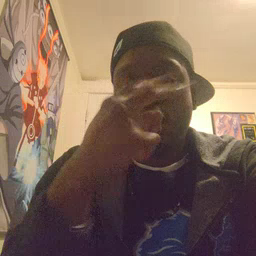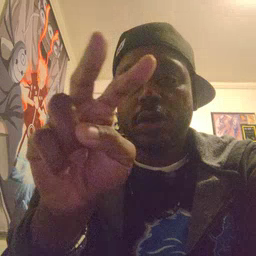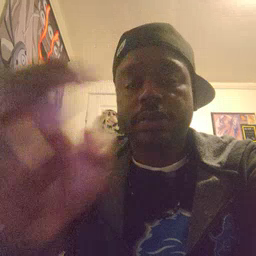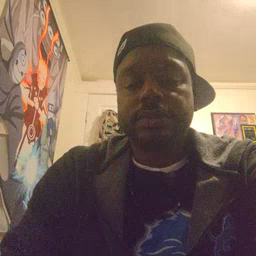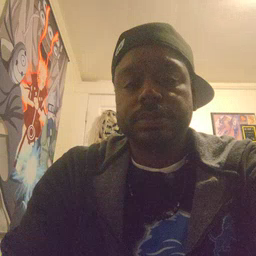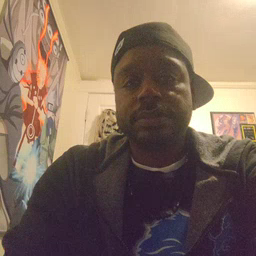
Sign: look